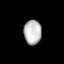
Tissue: lung
Cell type: Fibroblasts
Senescence score: 0.543
Nuclear area (px): 422
Mean DAPI intensity: 187.464